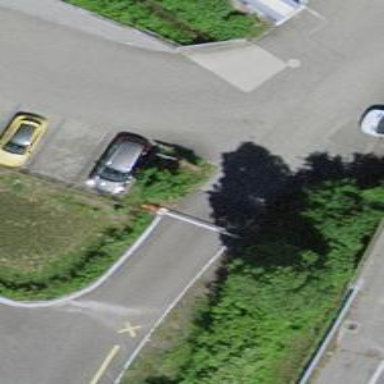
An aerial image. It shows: Lift gate barrier.